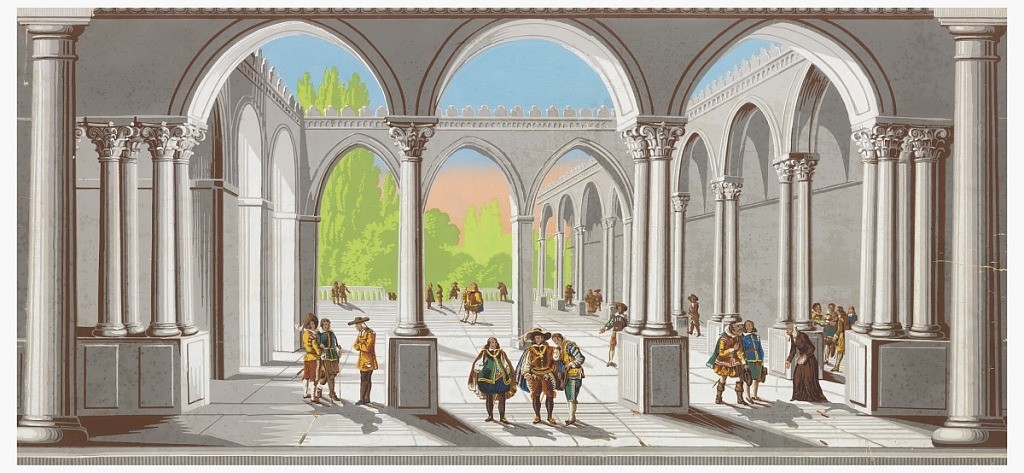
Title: Frieze
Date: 1835–45
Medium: Block-printed and stenciled on machine-made paper
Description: Cloister or open courtyard seen in deep perspective. Grisaille arcade and portical, with figures in sixteenth century costume. Landscape seen in distance through colonnade. Brush strokes are evident in some of the pigments. Sky is shaded from orange-pink up to blue. Horizontal rectangle.